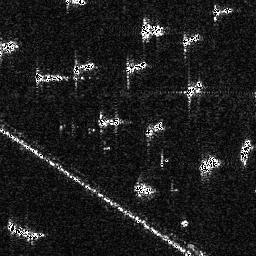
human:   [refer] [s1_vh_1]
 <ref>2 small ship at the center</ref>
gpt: <box>[[55, 46, 64, 53, 0]], [[37, 44, 48, 49, 0]]</box>

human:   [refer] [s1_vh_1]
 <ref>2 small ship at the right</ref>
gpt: <box>[[76, 61, 86, 66, 0]], [[93, 53, 98, 63, 0]]</box>

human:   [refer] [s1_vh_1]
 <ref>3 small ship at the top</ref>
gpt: <box>[[28, 23, 36, 28, 0]], [[48, 23, 57, 28, 0]], [[54, 8, 64, 14, 0]]</box>

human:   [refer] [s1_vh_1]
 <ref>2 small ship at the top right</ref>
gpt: <box>[[70, 11, 78, 17, 0]], [[82, 1, 90, 5, 0]]</box>